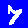
Digit: 7